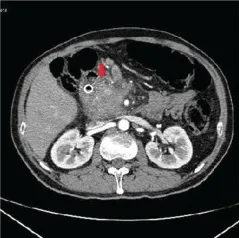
Enhanced CT images. , in October 2020.
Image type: radiology (ct)